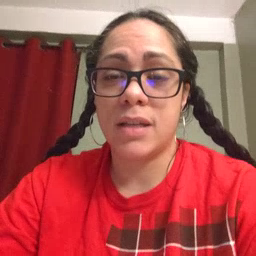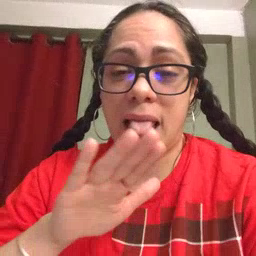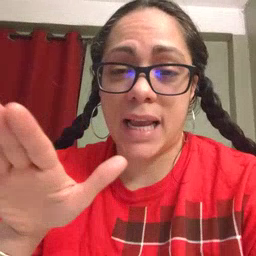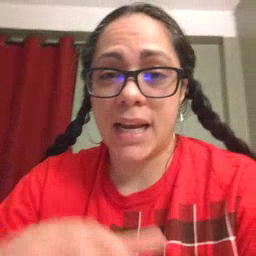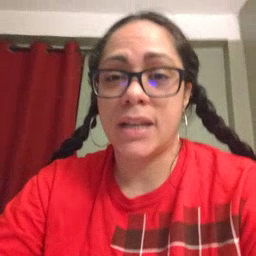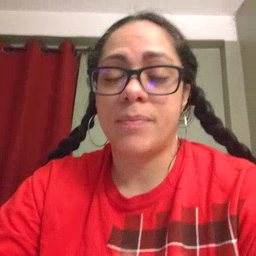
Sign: clean